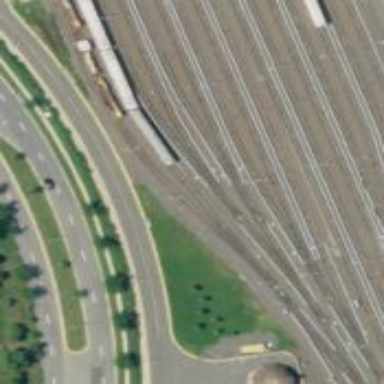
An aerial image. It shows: Electrified rail passing through service yard.